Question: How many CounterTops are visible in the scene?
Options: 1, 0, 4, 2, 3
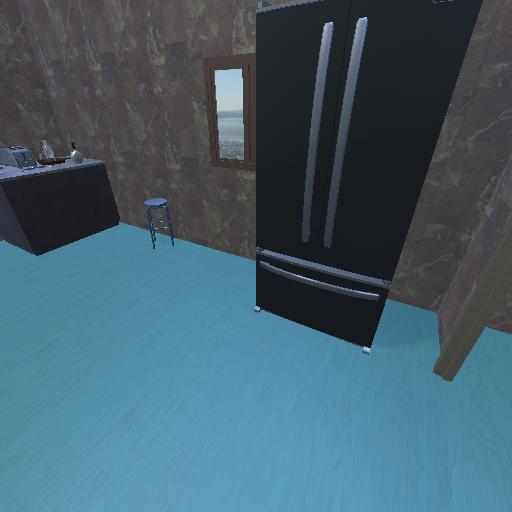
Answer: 1